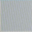
Piece: xx